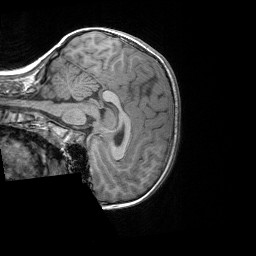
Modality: T1w
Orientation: sagittal
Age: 8
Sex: male
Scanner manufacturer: siemens
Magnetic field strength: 3 T
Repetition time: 1.65 s
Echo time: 0.00203 s